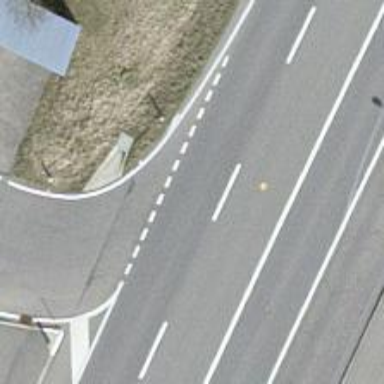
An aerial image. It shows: Asphalt road classified as primary highway.